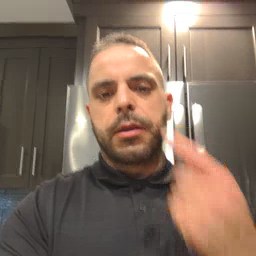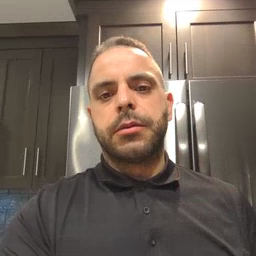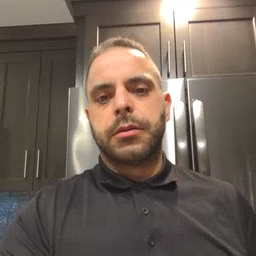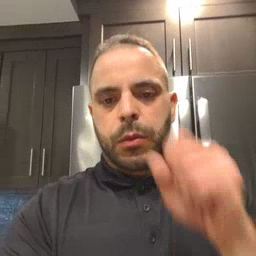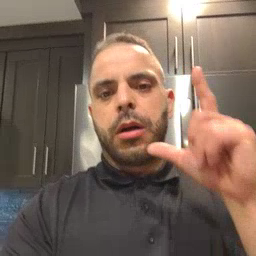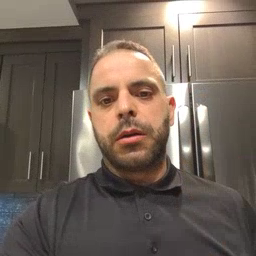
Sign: wake